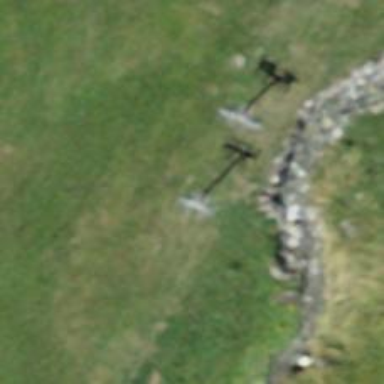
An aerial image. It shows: Pylon used for aerialway.